This grayscale texture is a bearing vibration snapshot reshaped row-by-row into a square image. Determine the bearing's health state. Answer with exactly one of: normal, inner_race, outer_race, ball.
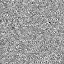
Answer: normal